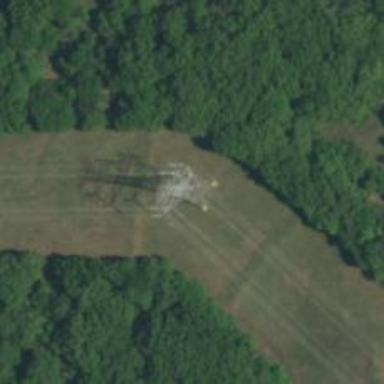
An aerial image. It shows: Power tower.